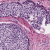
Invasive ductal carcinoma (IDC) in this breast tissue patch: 0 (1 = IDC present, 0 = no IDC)